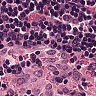
Metastatic tissue present: no